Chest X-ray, AP view. Patient: 58 years old, sex M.
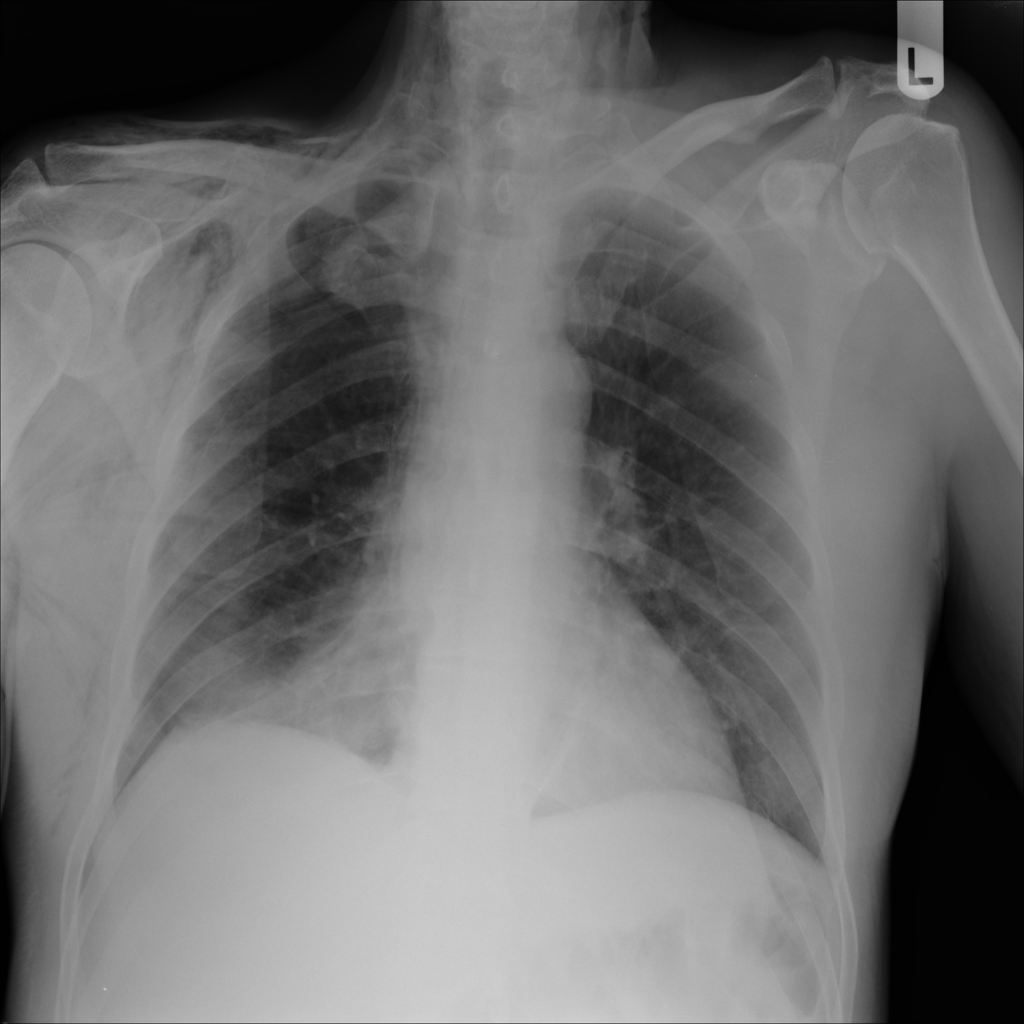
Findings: Emphysema, Pneumothorax